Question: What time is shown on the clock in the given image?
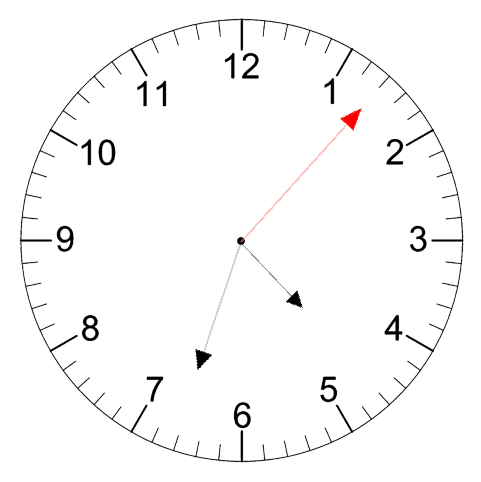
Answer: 04:33:07